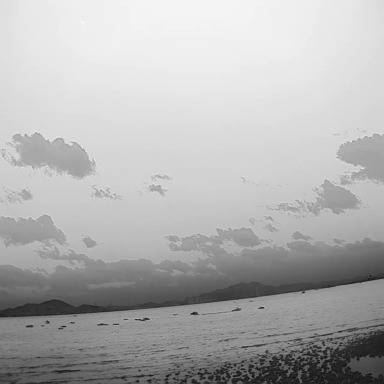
There are 15 objects shown in the infrared image, including a canoe, and 14 bulk_carriers.